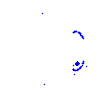
Particle: proton